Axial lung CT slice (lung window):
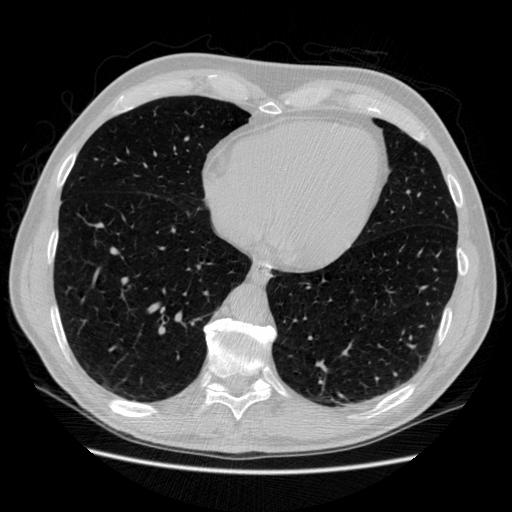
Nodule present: no